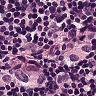
Metastatic tissue present: yes